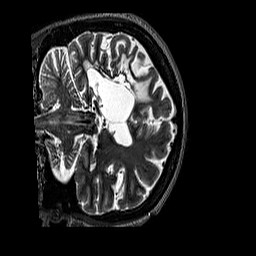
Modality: T2w
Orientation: coronal
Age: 31
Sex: female
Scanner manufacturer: siemens
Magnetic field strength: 3 T
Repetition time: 3.2 s
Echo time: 0.567 s